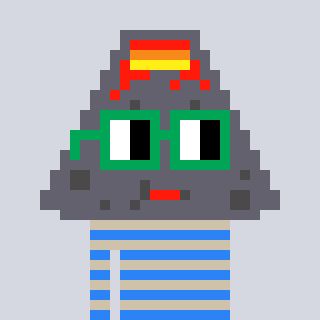
a pixel art character with square green glasses, a volcano-shaped head and a bege-colored body on a cool background